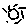
Label: sun